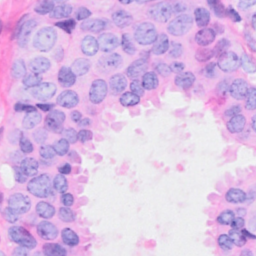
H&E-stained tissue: Breast